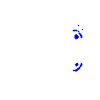
Particle: pion